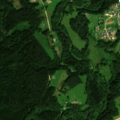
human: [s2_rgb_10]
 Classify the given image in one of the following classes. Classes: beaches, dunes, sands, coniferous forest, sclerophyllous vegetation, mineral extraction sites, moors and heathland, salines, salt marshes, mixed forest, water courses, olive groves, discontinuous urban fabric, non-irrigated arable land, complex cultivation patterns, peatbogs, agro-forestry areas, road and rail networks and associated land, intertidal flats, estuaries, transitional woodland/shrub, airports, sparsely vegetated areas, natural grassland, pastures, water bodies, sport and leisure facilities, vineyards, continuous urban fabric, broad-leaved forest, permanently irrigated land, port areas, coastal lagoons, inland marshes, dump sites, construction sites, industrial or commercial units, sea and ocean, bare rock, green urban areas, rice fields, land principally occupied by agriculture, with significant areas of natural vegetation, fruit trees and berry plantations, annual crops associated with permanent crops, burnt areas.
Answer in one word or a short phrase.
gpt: complex cultivation patterns, land principally occupied by agriculture, with significant areas of natural vegetation, broad-leaved forest, coniferous forest, mixed forest